Question: I am close to achieving this multipanel plot with a spanning textgrob figure legend below. But I continue to get an unexpected amount of space between the figures and the figure legend. Attempt in the reprex below.
'''
# Library calls
library(tidyverse)
library(grid)
library(gridtext)
library(ggtext)
library(patchwork)
# make dummy figures
d1 <- runif(500)
d2 <- rep(c("Treatment", "Control"), each=250)
d3 <- rbeta(500, shape1=100, shape2=3)
d4 <- d3 + rnorm(500, mean=0, sd=0.1)
plotData <- data.frame(d1, d2, d3, d4)
str(plotData)
#> 'data.frame': 500 obs. of 4 variables:
#> $ d1: num 0.0177 0.2228 0.5643 0.4036 0.329 ...
#> $ d2: Factor w/ 2 levels "Control","Treatment": 2 2 2 2 2 2 2 2 2 2 ...
#> $ d3: num 0.986 0.965 0.983 0.979 0.99 ...
#> $ d4: num 0.876 0.816 1.066 0.95 0.982 ...
p1 <- ggplot(data=plotData) + geom_point(aes(x=d3, y=d4)) +
theme(plot.background = element_rect(color='black'))
p2 <- ggplot(data=plotData) + geom_boxplot(aes(x=d2, y=d1, fill=d2))+
theme(legend.position="none") +
theme(plot.background = element_rect(color='black'))
p3 <- ggplot(data=plotData) +
geom_histogram(aes(x=d1, color=I("black"), fill=I("orchid"))) +
theme(plot.background = element_rect(color='black'))
p4 <- ggplot(data=plotData) +
geom_histogram(aes(x=d3, color=I("black"), fill=I("goldenrod"))) +
theme(plot.background = element_rect(color='black'))
fig_legend <- textbox_grob(
"**Figure 1.** Testing Control vs. Treatment. A. Scatterplot.
B. The outcomes in the control arm were significantly better than
the Treatment Arm. C. Histogram. D. Another Histogram.",
gp = gpar(fontsize = 11),
box_gp = gpar(col = "black", linetype = 1),
padding = unit(c(3, 3, 3, 3), "pt"),
margin = unit(c(0,0,0,0), "pt"),
height = unit(0.6, "in"),
width = unit(1, "npc"),
#x = unit(0.5, "npc"), y = unit(0.7, "npc"),
r = unit(0, "pt")
)
p1 + {
p2 + {
p3 +
p4 +
plot_layout(ncol=1)
}
} + fig_legend +
plot_layout(ncol=1)
#> 'stat_bin()' using 'bins = 30'. Pick better value with 'binwidth'.
#> 'stat_bin()' using 'bins = 30'. Pick better value with 'binwidth'.
'''

<URL>
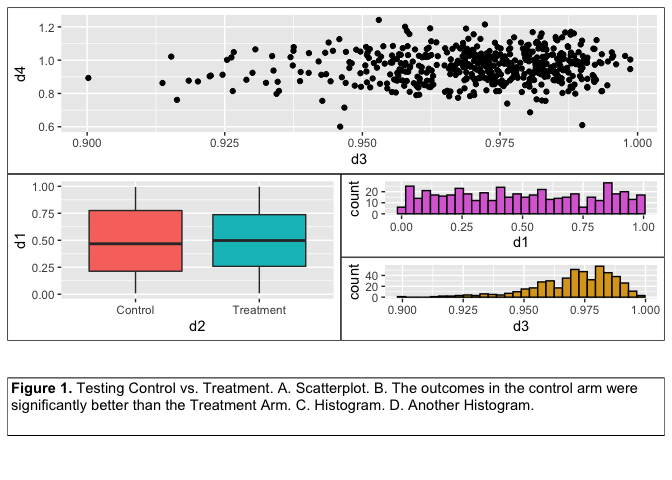
Answer: The correct approach is to use 'plot_annotation()'. The reason why there's a little horizontal gap on either side of the caption is that the plot margins are still applied to the caption, just like in regular ggplot2. If you want to avoid that, you have to set the plot margins to 0 and create spacing by adding appropriate margins to the axis titles etc.
'''
# Library calls
library(tidyverse)
library(ggtext)
library(patchwork)
# make dummy figures
d1 <- runif(500)
d2 <- rep(c("Treatment", "Control"), each=250)
d3 <- rbeta(500, shape1=100, shape2=3)
d4 <- d3 + rnorm(500, mean=0, sd=0.1)
plotData <- data.frame(d1, d2, d3, d4)
p1 <- ggplot(data=plotData) + geom_point(aes(x=d3, y=d4)) +
theme(plot.background = element_rect(color='black'))
p2 <- ggplot(data=plotData) + geom_boxplot(aes(x=d2, y=d1, fill=d2))+
theme(legend.position="none") +
theme(plot.background = element_rect(color='black'))
p3 <- ggplot(data=plotData) +
geom_histogram(aes(x=d1, color=I("black"), fill=I("orchid"))) +
theme(plot.background = element_rect(color='black'))
p4 <- ggplot(data=plotData) +
geom_histogram(aes(x=d3, color=I("black"), fill=I("goldenrod"))) +
theme(plot.background = element_rect(color='black'))
fig_legend <- plot_annotation(
caption = "**Figure 1.** Testing Control vs. Treatment. A. Scatterplot.
B. The outcomes in the control arm were significantly better than
the Treatment Arm. C. Histogram. D. Another Histogram.",
theme = theme(
plot.caption = element_textbox_simple(
size = 11,
box.colour = "black",
linetype = 1,
padding = unit(c(3, 3, 3, 3), "pt"),
r = unit(0, "pt")
)
)
)
p1 + {
p2 + {
p3 +
p4 +
plot_layout(ncol=1)
}
} + fig_legend +
plot_layout(ncol=1)
#> 'stat_bin()' using 'bins = 30'. Pick better value with 'binwidth'.
#> 'stat_bin()' using 'bins = 30'. Pick better value with 'binwidth'.
'''

<URL>
Actually, you can use negative margins on the caption to counteract the plot margins.
'''
fig_legend <- plot_annotation(
caption = "**Figure 1.** Testing Control vs. Treatment. A. Scatterplot.
B. The outcomes in the control arm were significantly better than
the Treatment Arm. C. Histogram. D. Another Histogram.",
theme = theme(
plot.caption = element_textbox_simple(
size = 11,
box.colour = "black",
linetype = 1,
padding = unit(c(3, 3, 3, 3), "pt"),
margin = unit(c(0, -5.5, 0, -5.5), "pt"),
r = unit(0, "pt")
)
)
)
p1 + {
p2 + {
p3 +
p4 +
plot_layout(ncol=1)
}
} + fig_legend +
plot_layout(ncol=1)
#> 'stat_bin()' using 'bins = 30'. Pick better value with 'binwidth'.
#> 'stat_bin()' using 'bins = 30'. Pick better value with 'binwidth'.
'''

<URL>